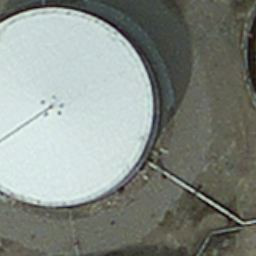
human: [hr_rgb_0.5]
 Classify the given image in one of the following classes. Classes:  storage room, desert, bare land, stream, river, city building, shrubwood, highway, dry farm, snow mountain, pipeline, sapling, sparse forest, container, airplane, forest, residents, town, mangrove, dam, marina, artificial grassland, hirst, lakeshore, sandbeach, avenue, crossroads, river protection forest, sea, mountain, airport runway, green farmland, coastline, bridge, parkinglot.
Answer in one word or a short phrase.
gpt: storage room